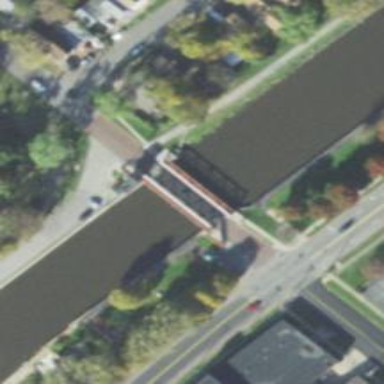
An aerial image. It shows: Footway road with lift movable bridge.